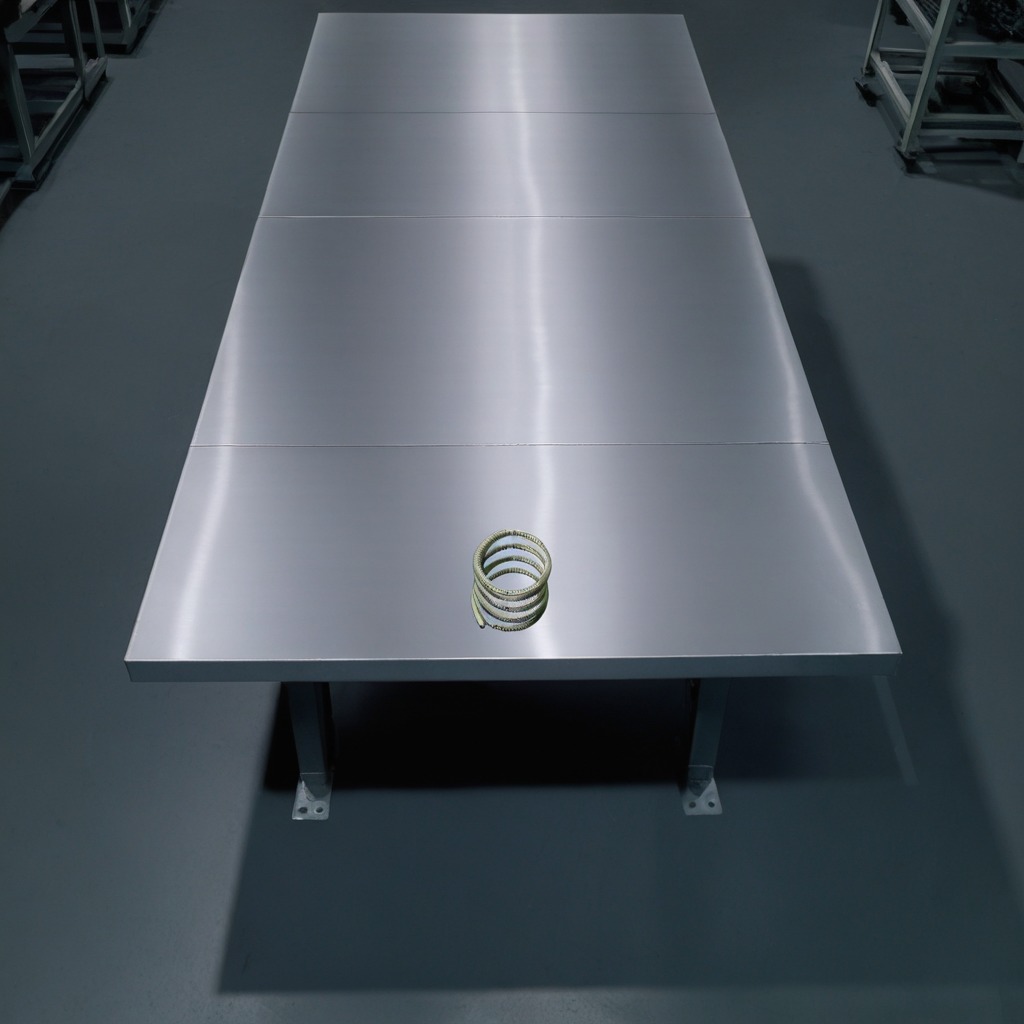
A coiled metal spring is lying on the tabletop in the evening.